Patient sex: M
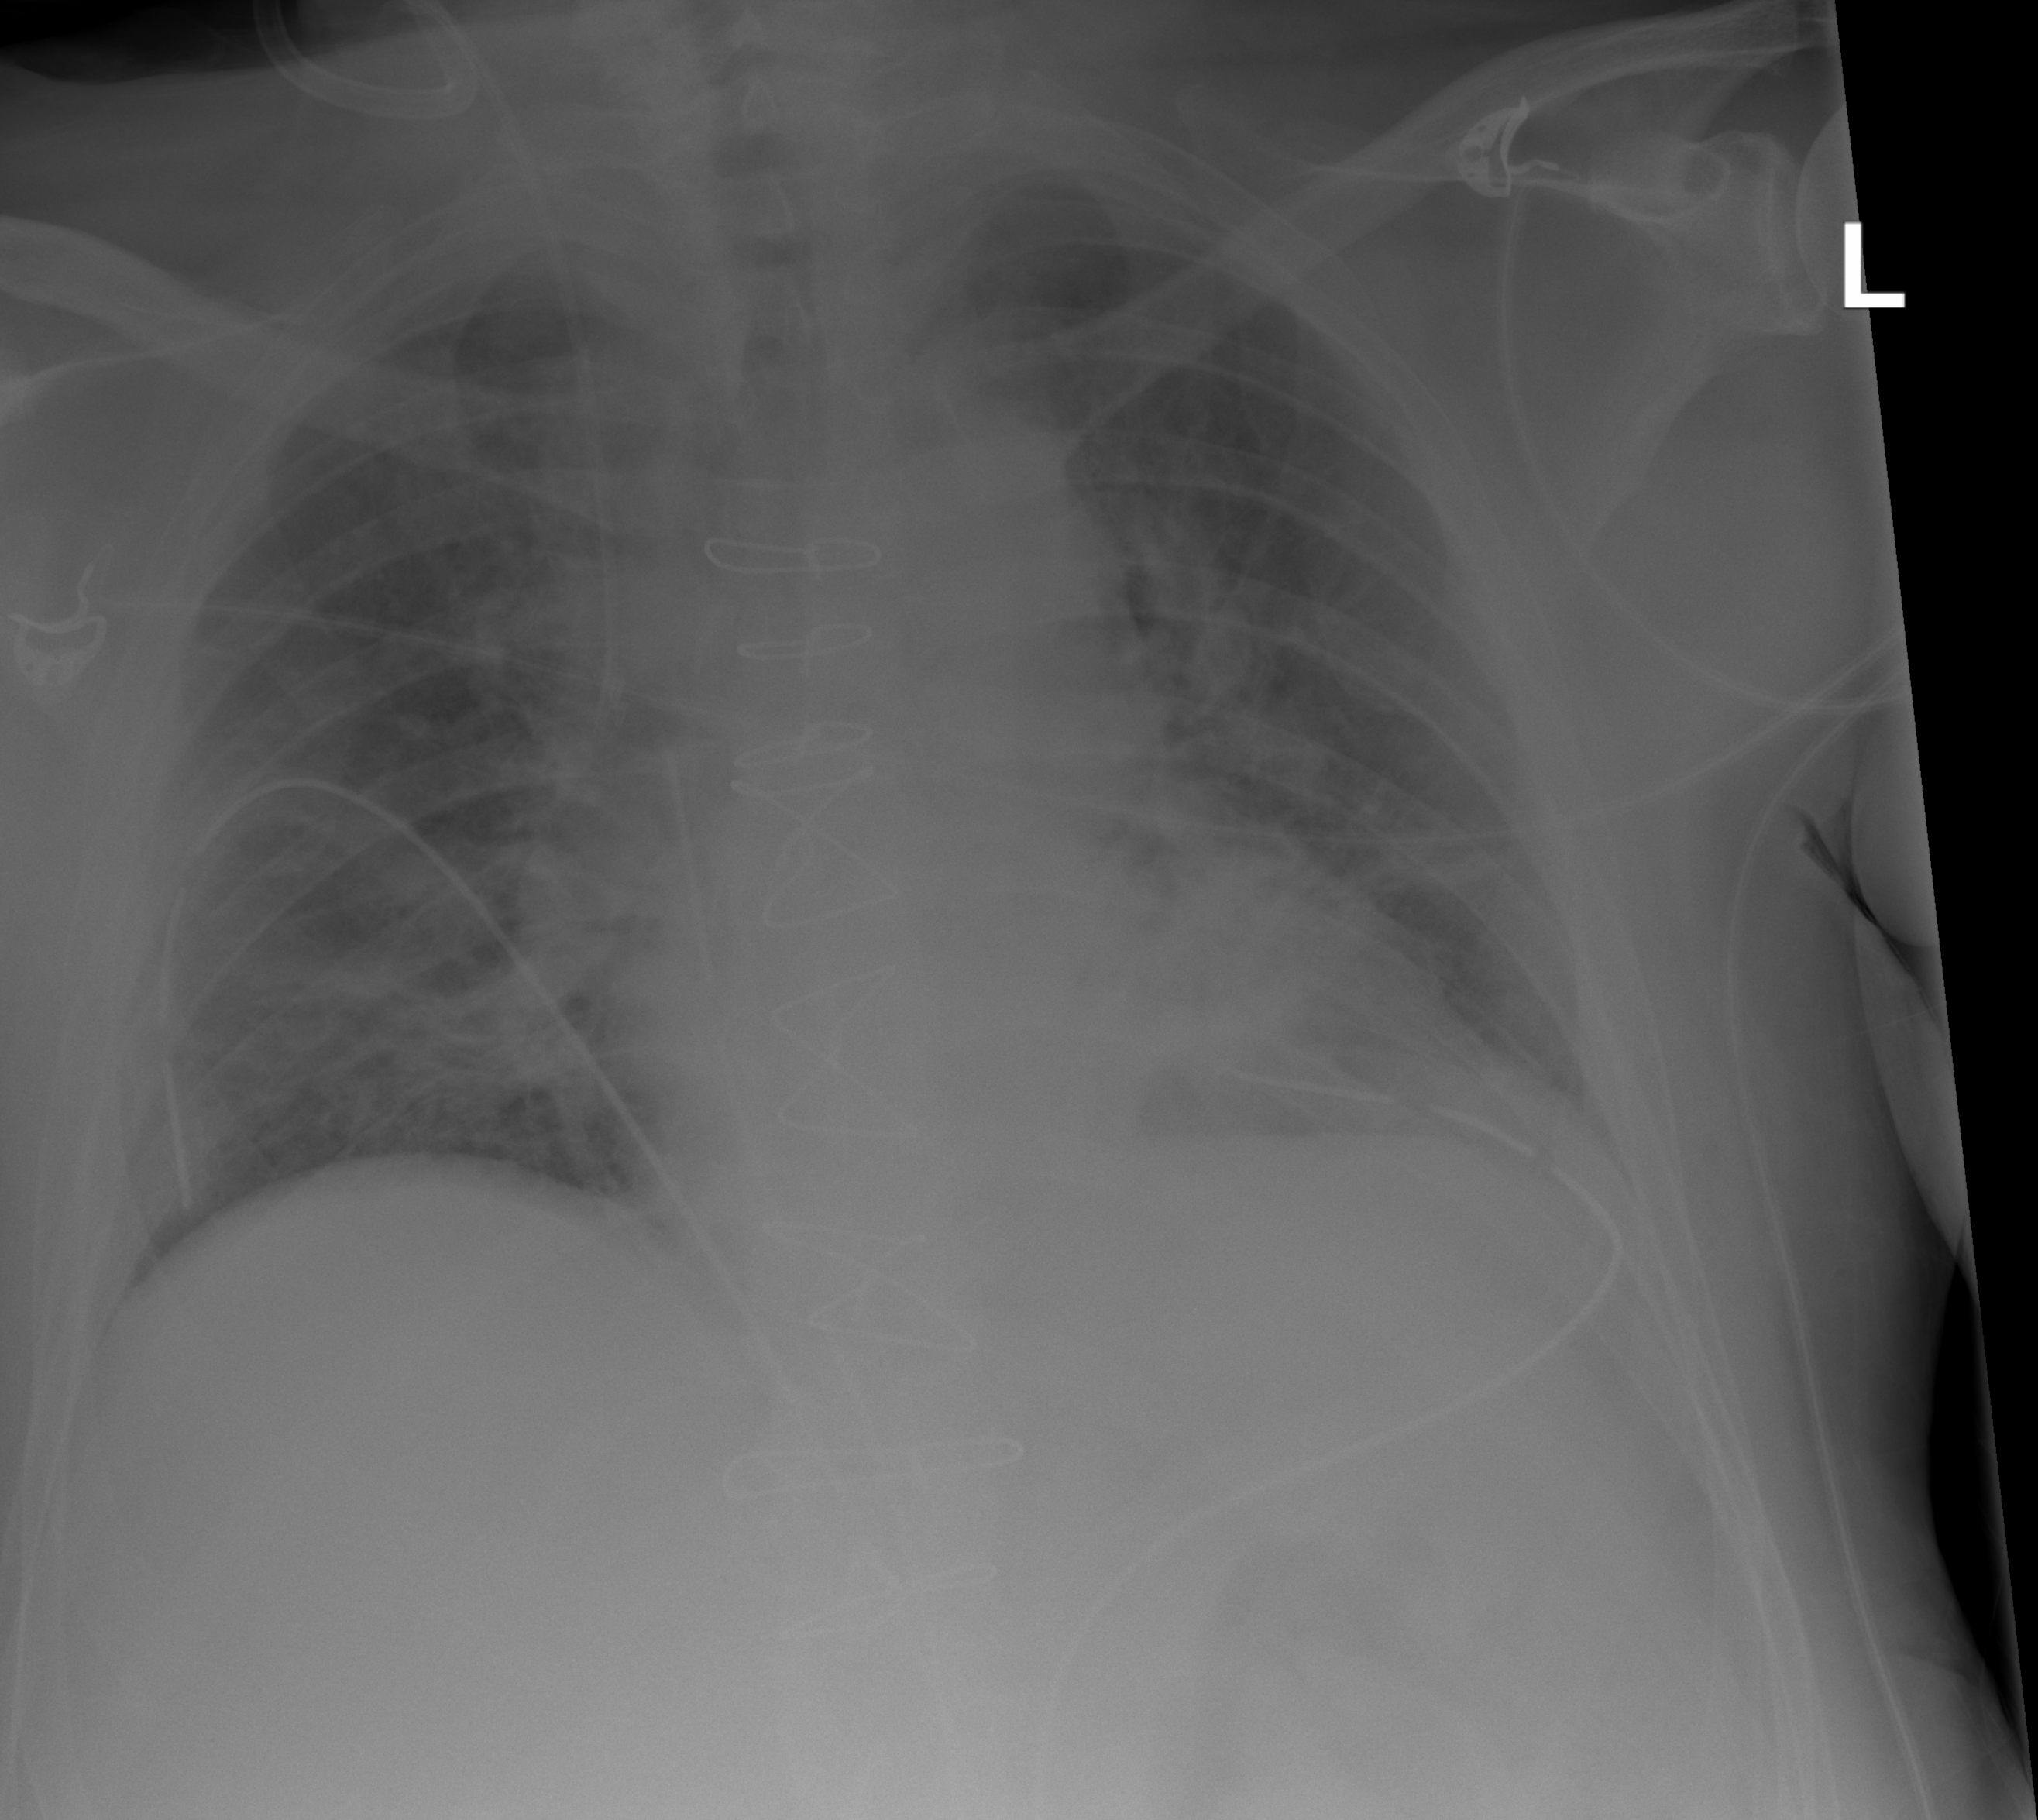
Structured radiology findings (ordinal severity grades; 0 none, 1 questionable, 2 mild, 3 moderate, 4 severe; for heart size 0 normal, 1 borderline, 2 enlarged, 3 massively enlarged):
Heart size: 0
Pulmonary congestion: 3
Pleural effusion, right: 0
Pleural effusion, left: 0
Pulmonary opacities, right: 2
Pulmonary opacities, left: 2
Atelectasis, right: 3
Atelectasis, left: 3